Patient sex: M
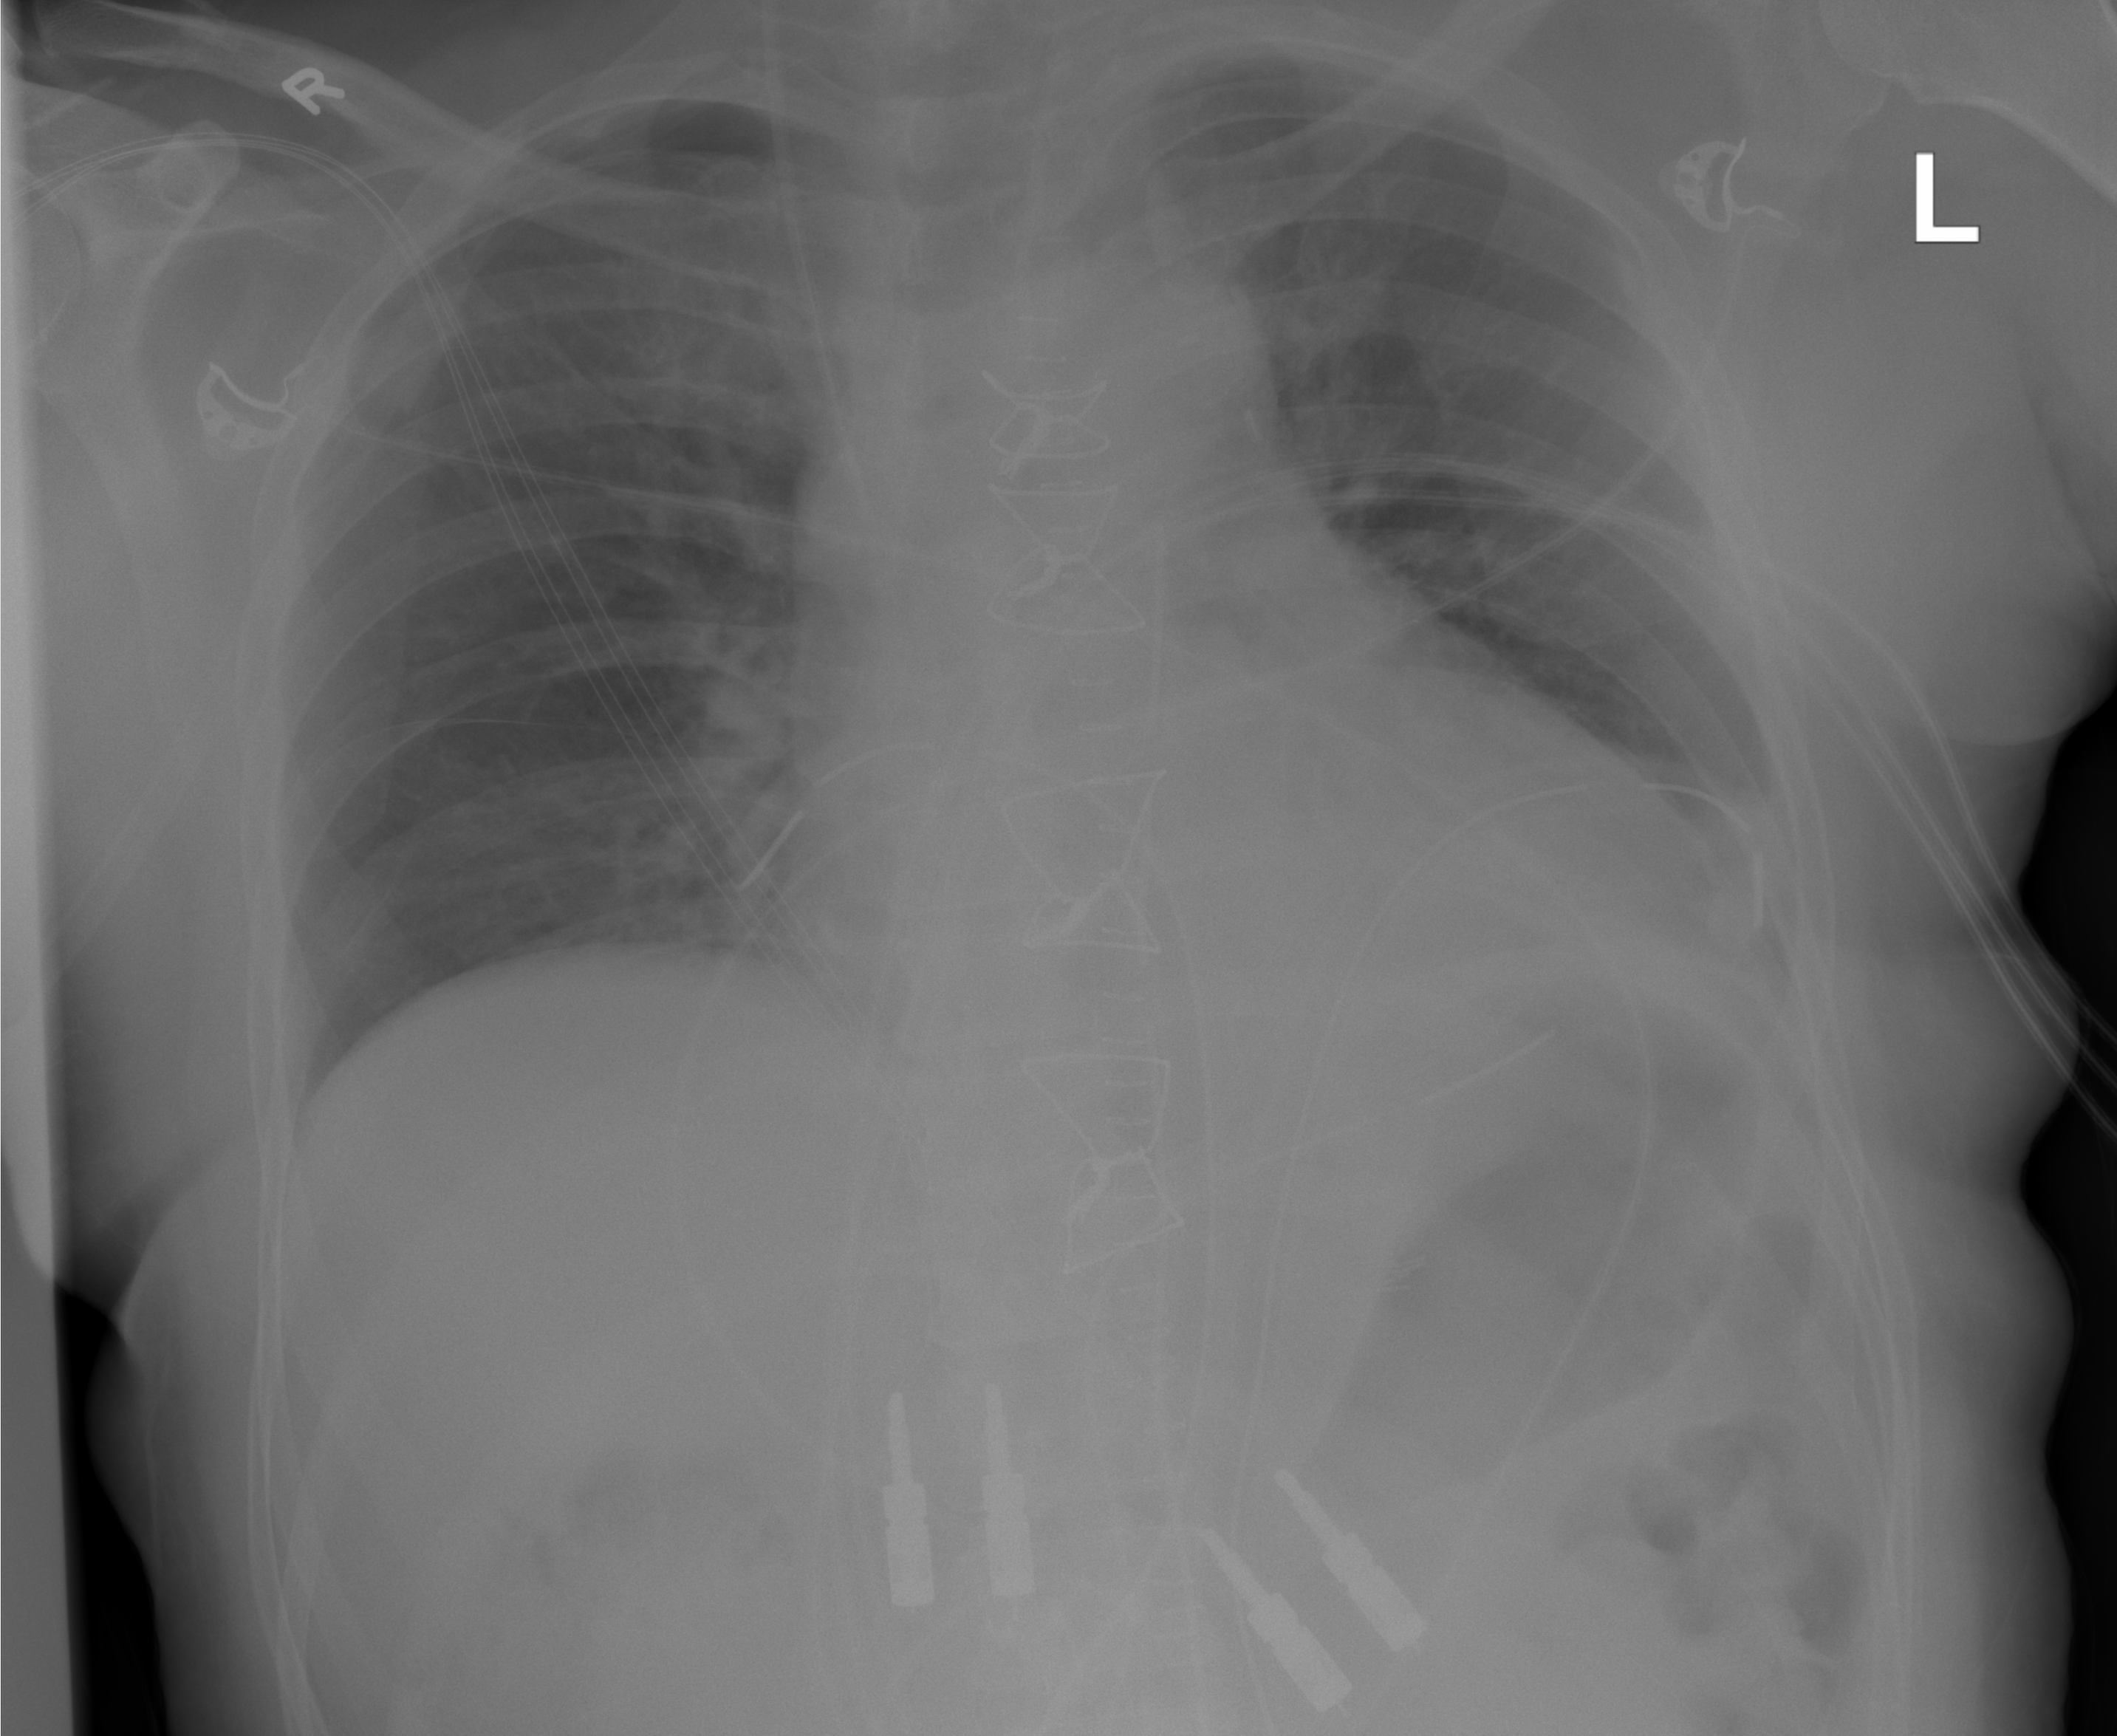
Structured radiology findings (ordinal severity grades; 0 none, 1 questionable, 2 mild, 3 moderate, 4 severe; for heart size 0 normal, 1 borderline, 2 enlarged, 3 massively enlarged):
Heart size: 1
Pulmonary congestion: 2
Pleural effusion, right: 0
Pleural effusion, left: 2
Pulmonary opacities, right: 0
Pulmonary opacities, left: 0
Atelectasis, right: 0
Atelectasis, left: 2